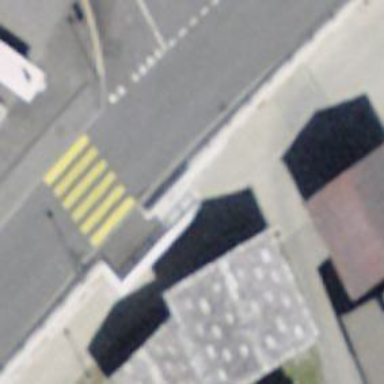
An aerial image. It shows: Set of steps on the road.